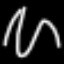
Label: squiggle